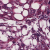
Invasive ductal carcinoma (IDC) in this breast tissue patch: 0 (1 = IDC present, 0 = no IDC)